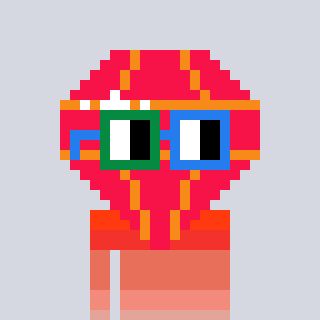
a pixel art character with square green and blue glasses, a red diamond-shaped head and a teal-colored body on a cool background